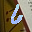
Label: 6